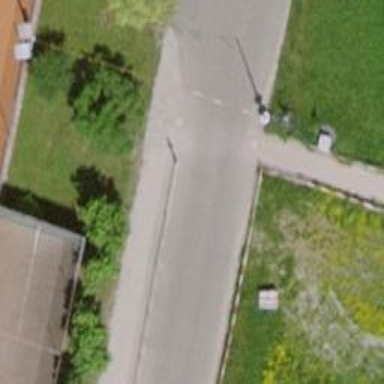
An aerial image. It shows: Bollard.